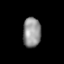
Tissue: lung
Cell type: T cells
Senescence score: 0.221
Nuclear area (px): 528
Mean DAPI intensity: 145.797